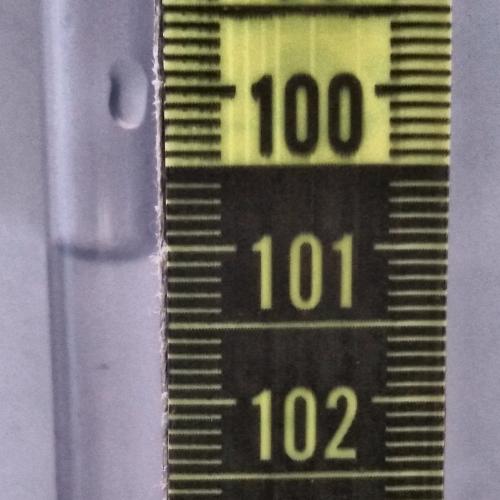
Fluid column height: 101.1 cm